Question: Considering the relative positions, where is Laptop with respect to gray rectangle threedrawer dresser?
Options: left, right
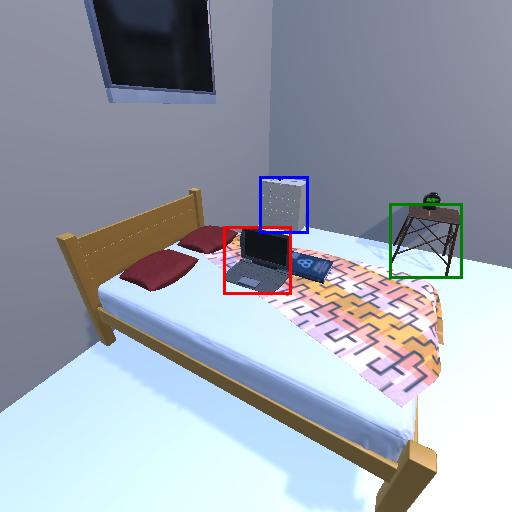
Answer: left